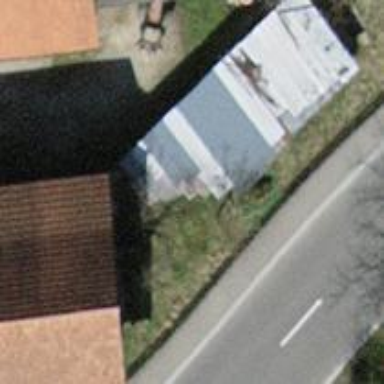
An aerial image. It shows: Hut.